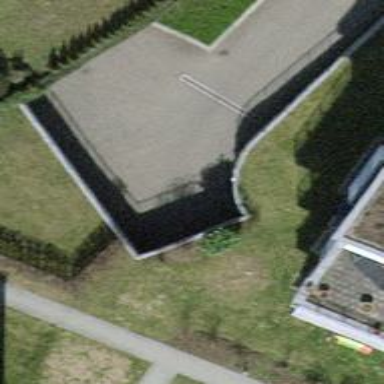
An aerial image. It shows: Retaining wall.